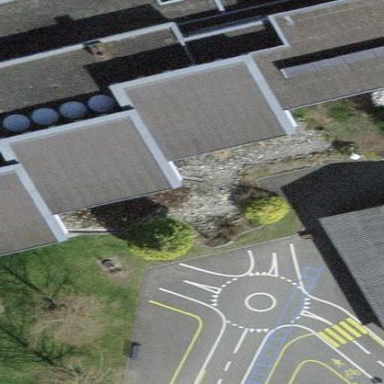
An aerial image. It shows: School building.